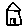
Label: house